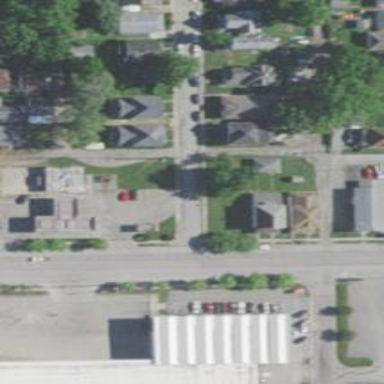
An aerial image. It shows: Alley classified as service road.